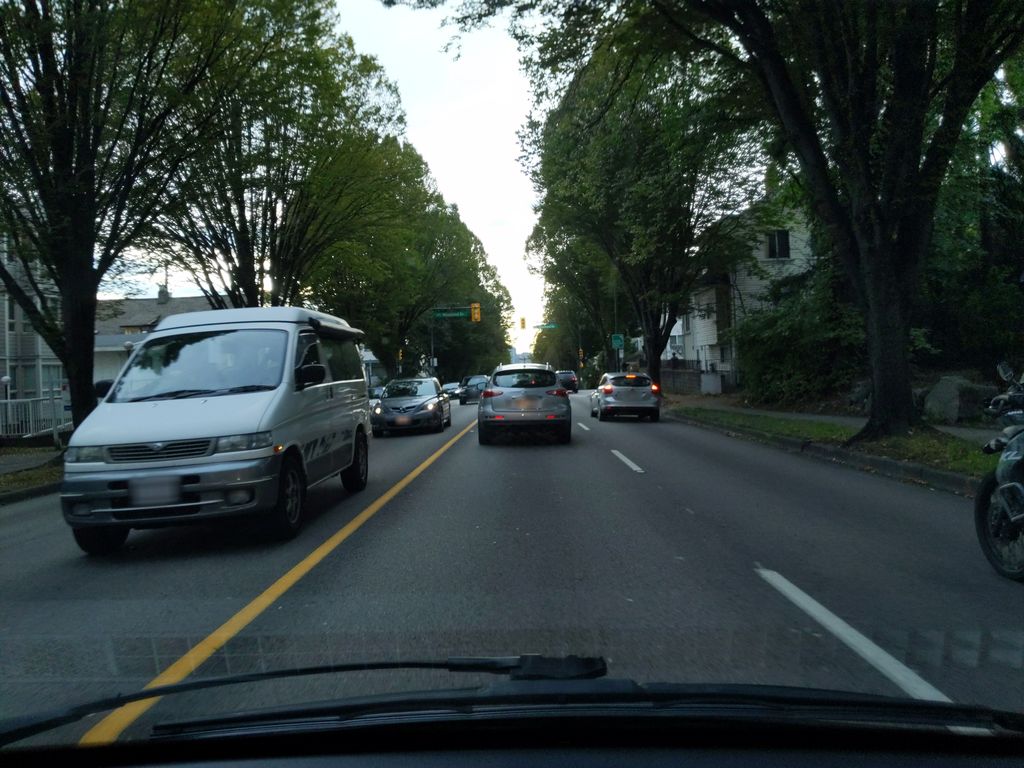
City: vancouver